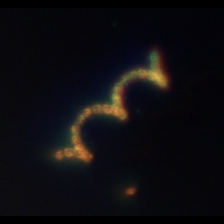
Taxon: Chaetoceros
Group: Diatoms